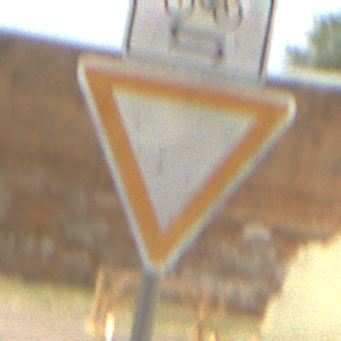
Verkehrszeichen: VorfahrtGewaehren
Zusatzzeichen oben: RichtungsangabeDurchPfeile9
Umgebung: Outdoor, Suburban
Tageszeit: Midday
Wetter: PartlyCloudy
Licht: Natural
Jahreszeit: NotSpecified
Kontrast: HighContrast